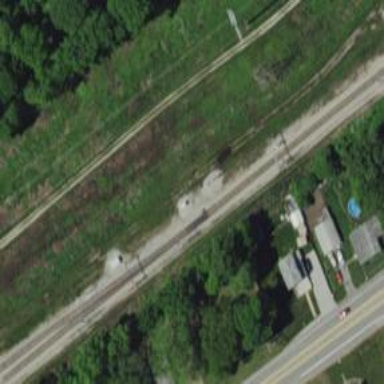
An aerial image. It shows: Railway crossover.